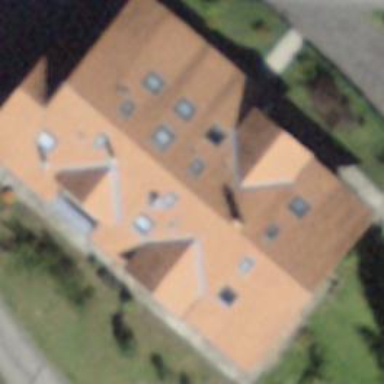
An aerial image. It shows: Simple and straightforward house.